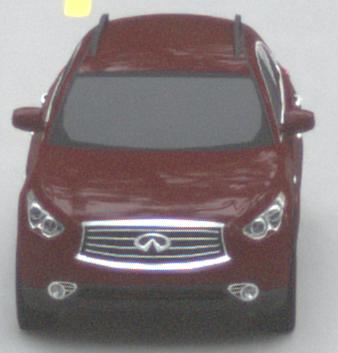
Make: Infiniti
Model: FX 37
Detailed model: FX (S51)
Model produced from: 2012/07
Model produced until: 2013/10
Doors: 5
Color: red
Road condition: dry road
Daytime: sunrise or sunset
Contrast: medium contrast